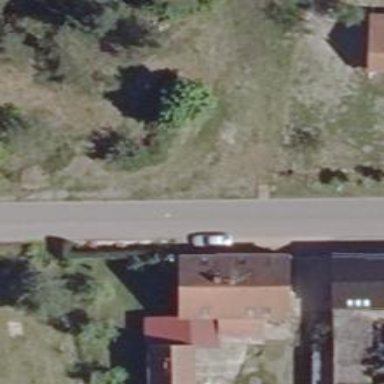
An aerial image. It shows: Smooth asphalt road in residential area.